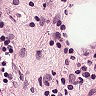
Metastatic tissue present: yes